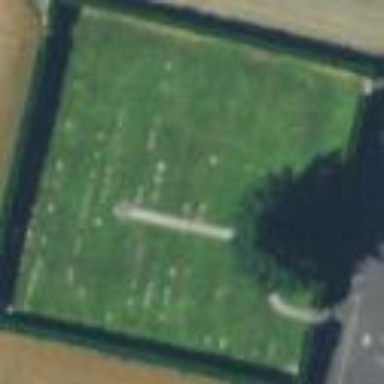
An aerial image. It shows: Cemetery.